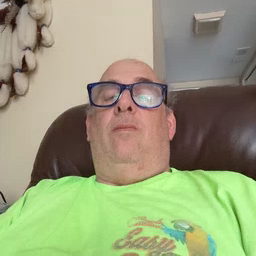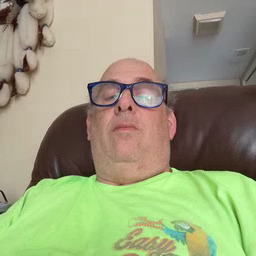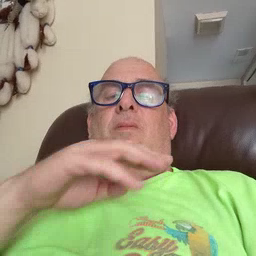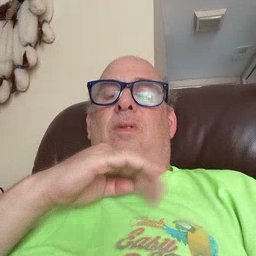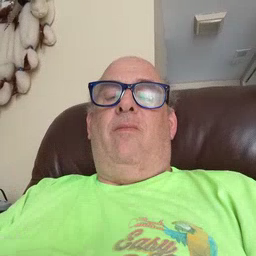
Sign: dirty